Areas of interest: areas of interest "Resort"
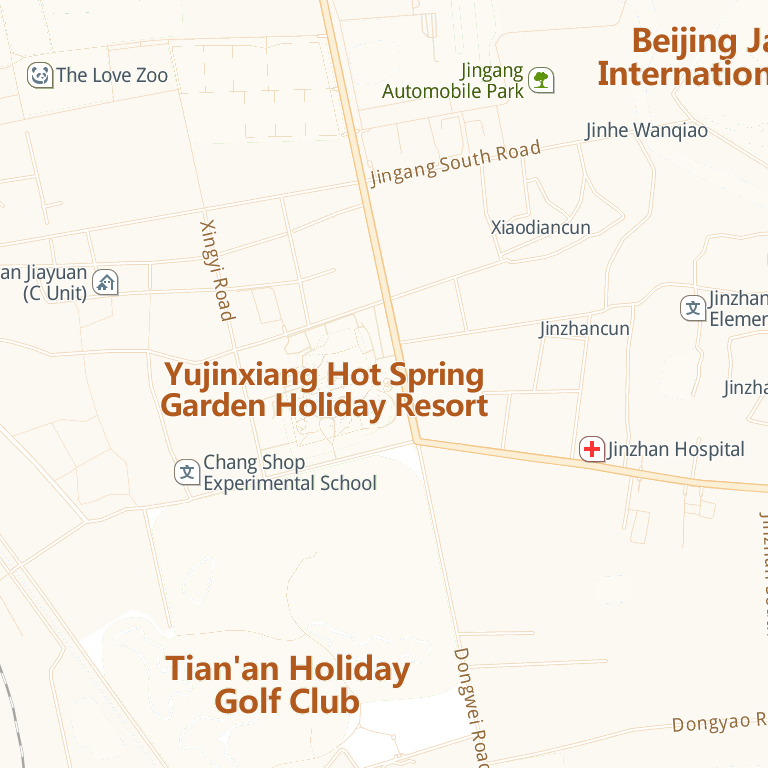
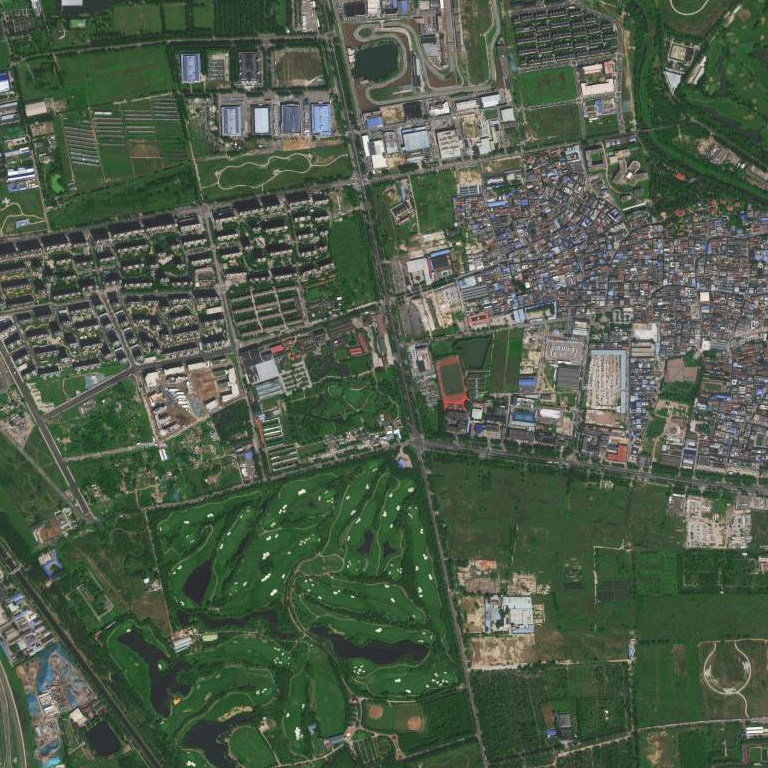